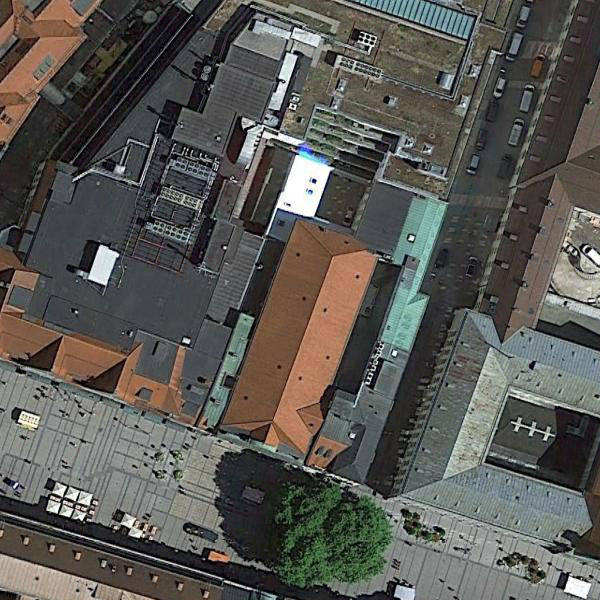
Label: Church